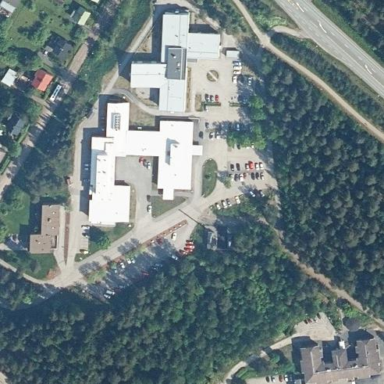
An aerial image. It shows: Healthcare facility identified as hospital.